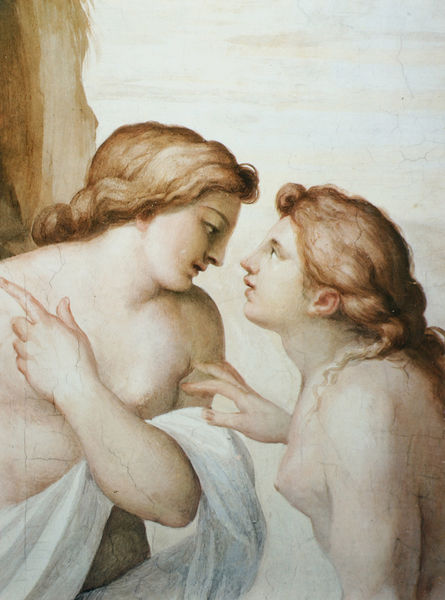
Titel: Venus und Mars, Detail, Venere e Marte, particolare
Künstler: Agostino Carracci
Standort: Parma
Institution: Palazzo del Giardino
Schlagwörter: akt, blau, gemälde, hand, himmel, körper, nackt, weiß, akte, frauen, braun, brust, busen, finger, frau, frisur, hell, köpfe, mund, nase, ohr, profil, stirn, blick, tuch, gespräch, blond, profile, wand, arm, arme, augen, barock, blicke, inkarnat, gesten, hände, schauen, öl, gewand, haare, augenbrauen, brünett, kinn, lippen, locken, ohren, renaissance, rosa, schulter, brüste, zwei, risse, romantik, hands, men, white, women, conversation, girls, gray, hair, münder, nasen, nose, painting, talk, talking, woman, yellow, zeigefinger, detail, nah, seitenansicht, oil painting, picture, pink, brown, brustwarze, zeigen, oberkörper, nacktheit, antike, flüstern, zuneigung, fragment, götter, classic, cliff, man, naked, nude, nudity, skin, sky, ear, girl, nature, eyes, deckengemälde, fresko, mother, mouth, berührung, breast, love, michelangelo, jesus, ears, zuwendung, gefühle, cloth, fingers, breasts, lips, nippel, staring, häne, pointing, hinwendung, faltenwruf, kinne, tan, adam, nipples, daughter, homosexualität, holy, cream, romance, holding, seeing, sex, eve, boobs, tits, gay, fruane, touching, profiles, picure, braided, face to face